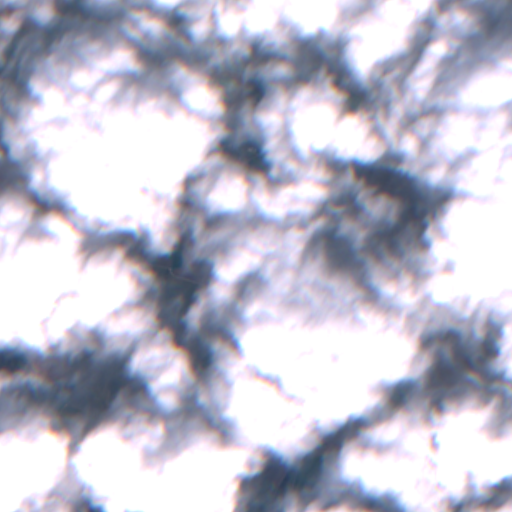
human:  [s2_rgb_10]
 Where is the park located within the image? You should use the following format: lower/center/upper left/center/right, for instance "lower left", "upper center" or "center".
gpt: The park is located in the upper left of the image.
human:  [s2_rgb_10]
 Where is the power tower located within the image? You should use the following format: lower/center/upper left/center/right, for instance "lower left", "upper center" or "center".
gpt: The power tower is located in the lower right of the image.
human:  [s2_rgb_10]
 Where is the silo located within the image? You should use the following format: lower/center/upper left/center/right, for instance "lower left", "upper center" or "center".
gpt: The silo is located in the center of the image.
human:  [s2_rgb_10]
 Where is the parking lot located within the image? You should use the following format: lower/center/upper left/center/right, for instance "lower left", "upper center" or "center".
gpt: There is no parking lot in the image.